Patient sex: M
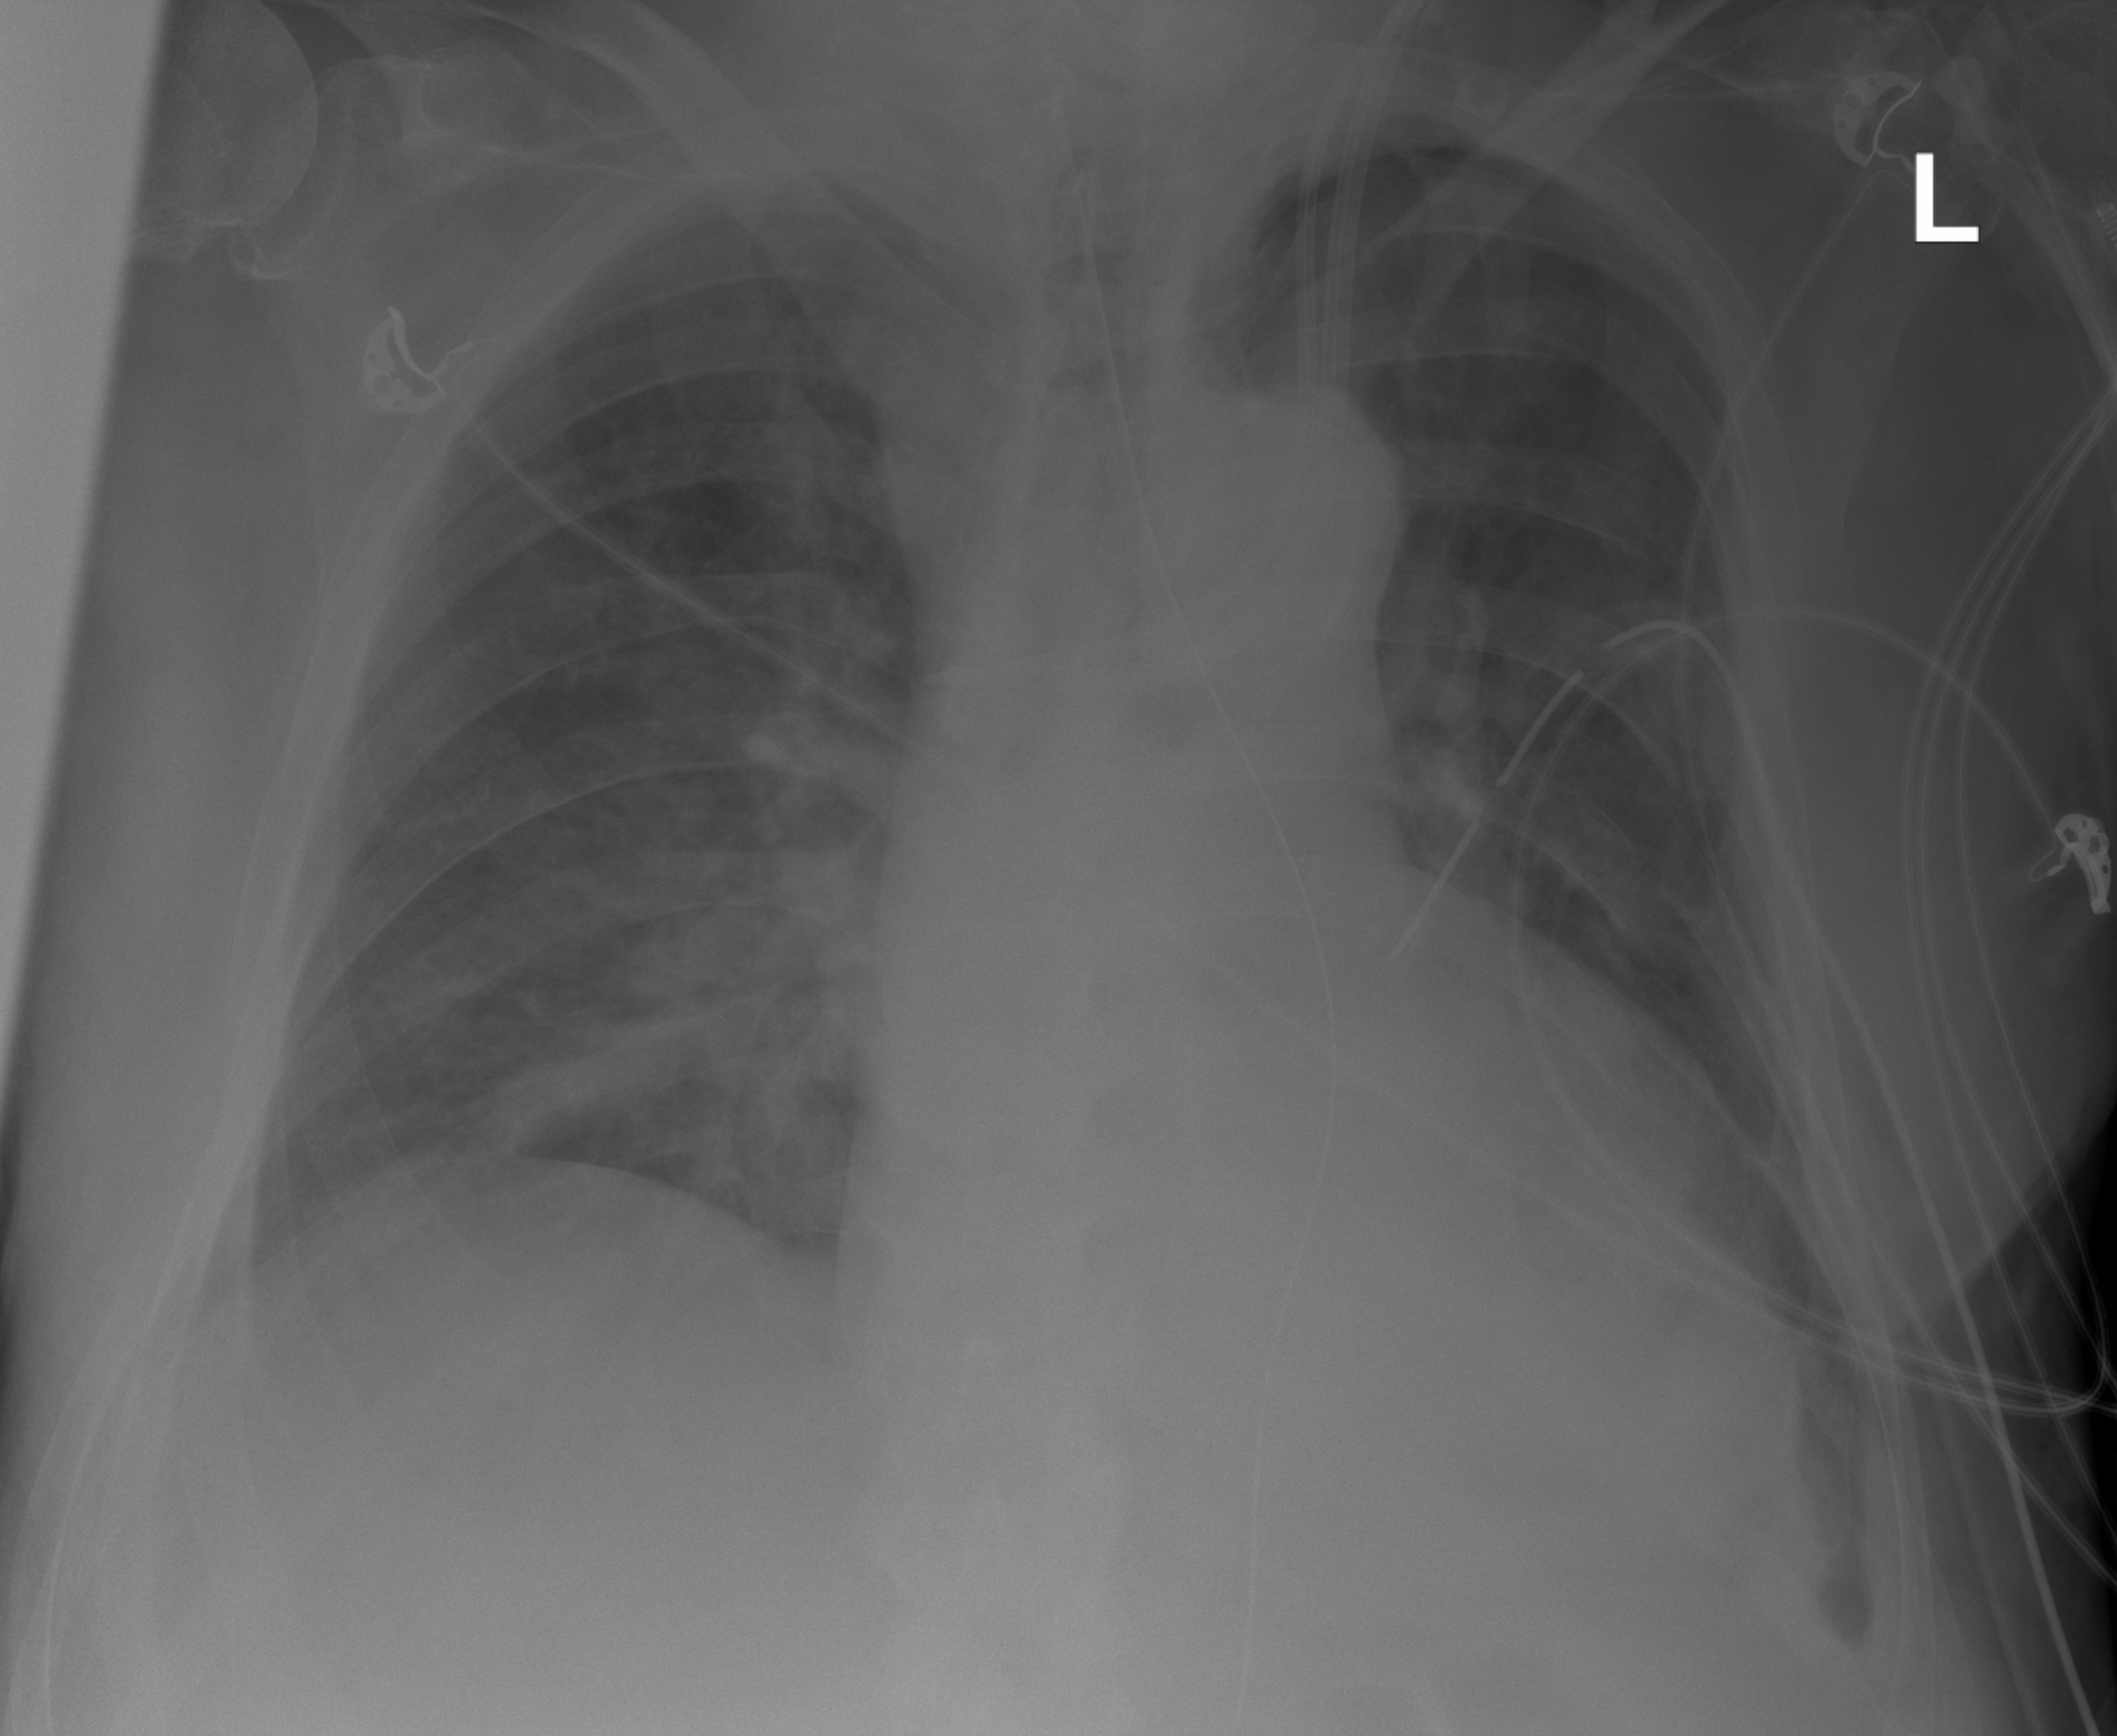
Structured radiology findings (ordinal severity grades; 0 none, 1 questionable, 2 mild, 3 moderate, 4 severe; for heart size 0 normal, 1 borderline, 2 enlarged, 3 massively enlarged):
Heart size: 2
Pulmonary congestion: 2
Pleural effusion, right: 0
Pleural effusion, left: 2
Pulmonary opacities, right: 2
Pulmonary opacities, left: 2
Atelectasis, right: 3
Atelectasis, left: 2